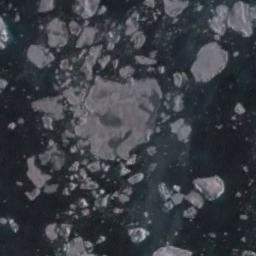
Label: sea_ice